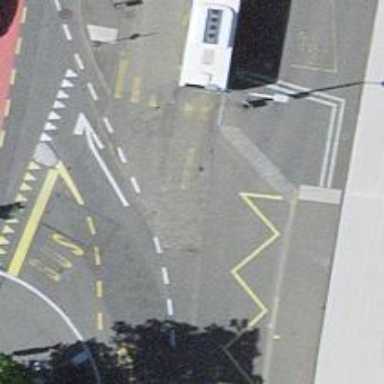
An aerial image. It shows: Bus station.